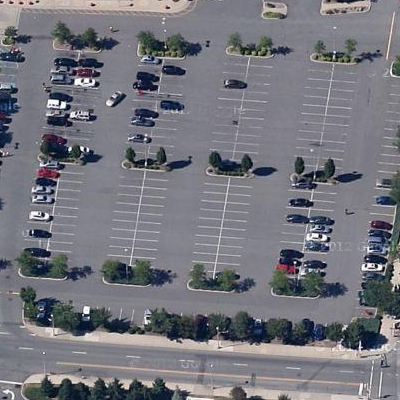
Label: Parking